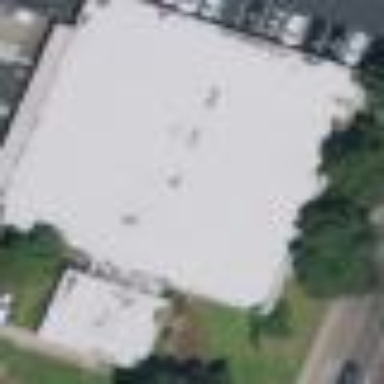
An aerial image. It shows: Commercial building.